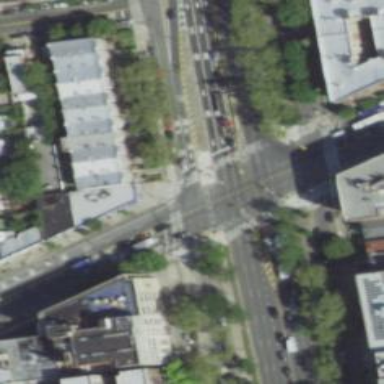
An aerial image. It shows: Footway located on traffic island.